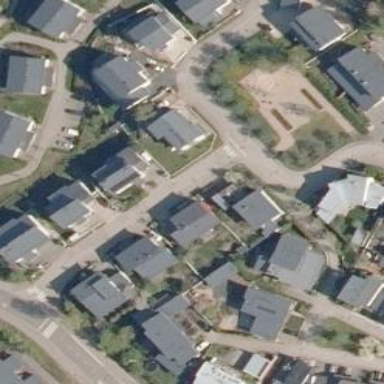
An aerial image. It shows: Playground surrounded by fence.